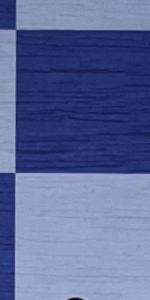
Label: Empty